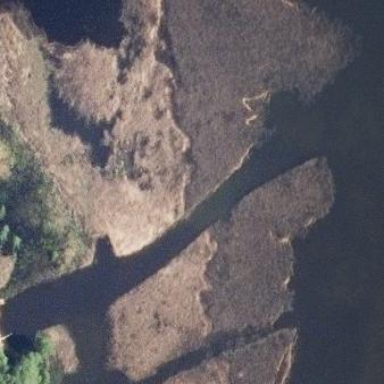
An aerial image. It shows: Bog wetland.